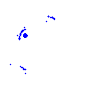
Particle: pion